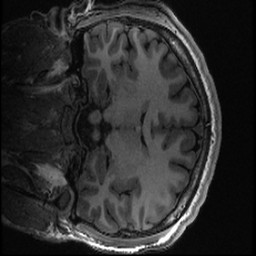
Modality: T1w
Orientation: coronal
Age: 19
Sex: male